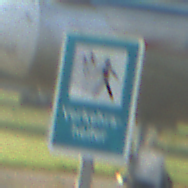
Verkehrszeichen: Verkehrshelfer
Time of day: SunriseSunset
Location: Outdoor (Special)
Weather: Clear
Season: NotSpecified
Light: Natural